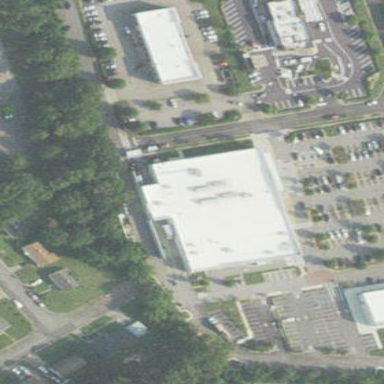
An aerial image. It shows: Retail building housing supermarket.